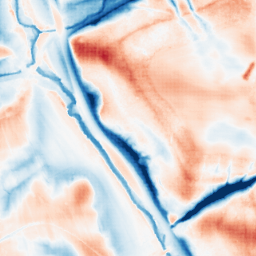
Category: edge_preserving
Decomposition family: guided
Decomposition parameters: radius: 16
eps: 0.01
Upsampling method: sinc_blackman
Upsampling parameters: scale: 2
kernel_size: 4
Upsampling scale: 2